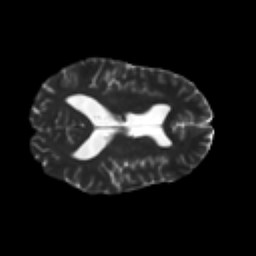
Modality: T2w
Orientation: axial
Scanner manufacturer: ge
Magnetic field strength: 3 T
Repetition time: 17 s
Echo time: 0.0864 s